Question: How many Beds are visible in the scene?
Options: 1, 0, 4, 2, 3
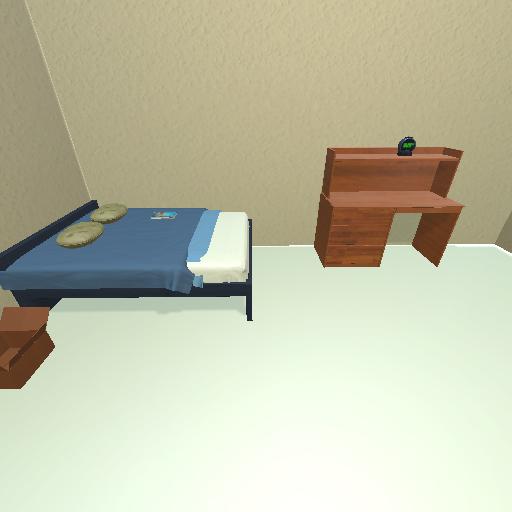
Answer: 1